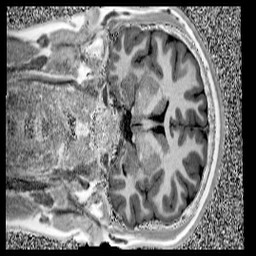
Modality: UNIT1
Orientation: coronal
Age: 13
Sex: male
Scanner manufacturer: siemens
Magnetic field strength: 3 T
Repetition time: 4 s
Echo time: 0.00299 s